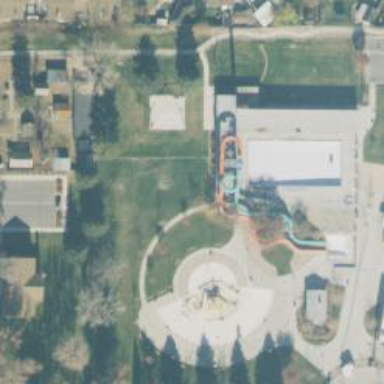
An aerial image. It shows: Water slide attraction.